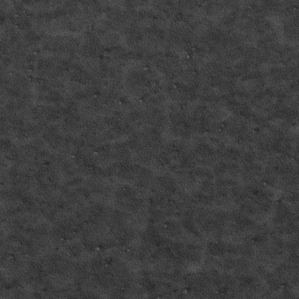
Label: frost